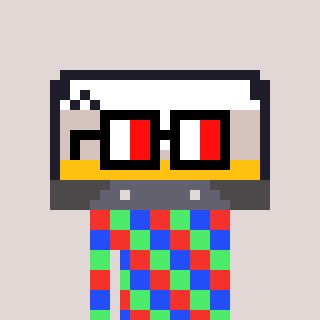
a pixel art character with square glasses with black frames and red eyes, a cassette tape-shaped head and a teal-colored body on a warm background